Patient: sex F, age 46
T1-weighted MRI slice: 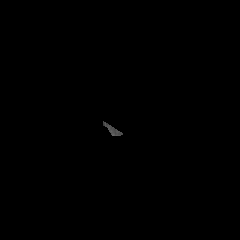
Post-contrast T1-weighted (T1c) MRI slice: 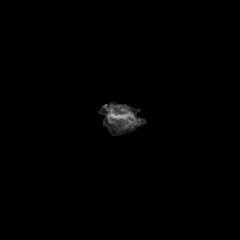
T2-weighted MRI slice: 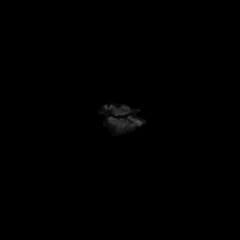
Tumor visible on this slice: no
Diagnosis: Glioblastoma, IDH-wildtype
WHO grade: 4